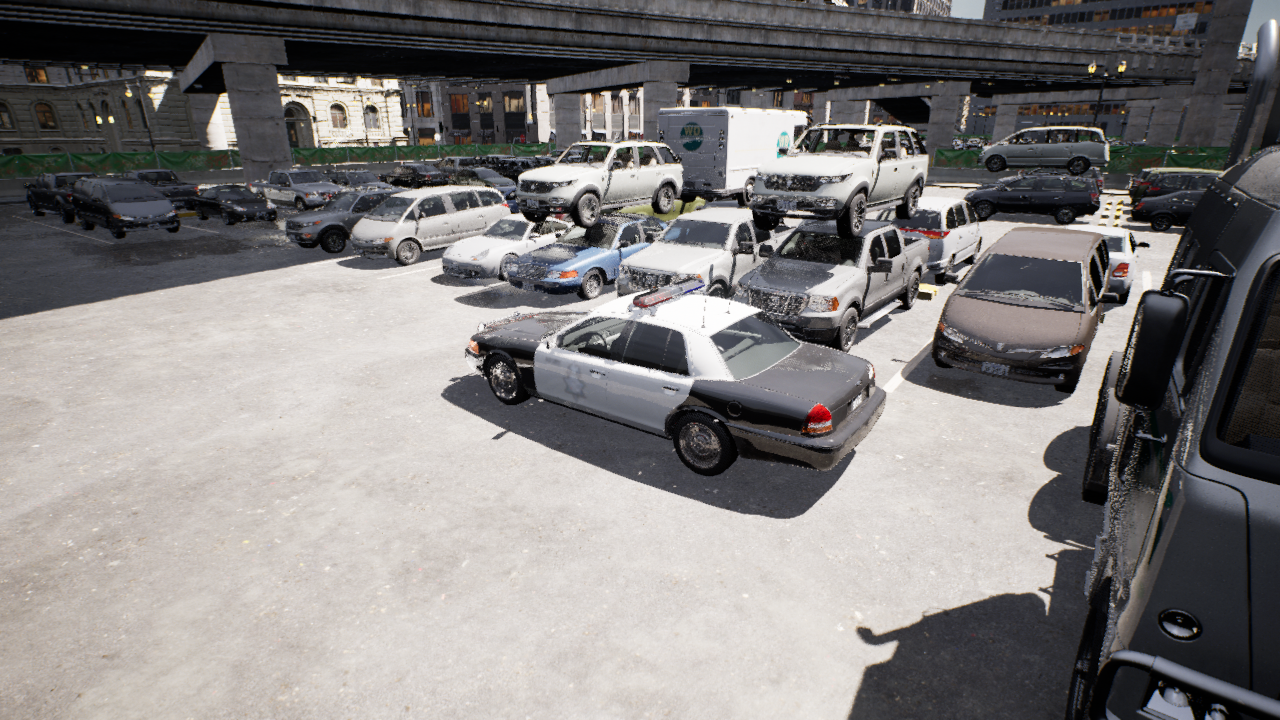
Venue: arterial
Lighting: clear day
Vehicle rig: sedan